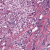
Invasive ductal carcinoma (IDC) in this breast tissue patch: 0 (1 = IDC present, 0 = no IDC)